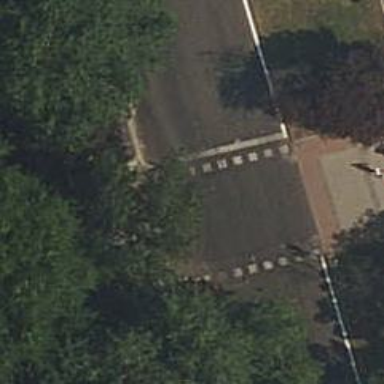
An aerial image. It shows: Road with traffic signals at crossing.